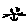
Label: cat